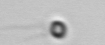
Label: flagellate